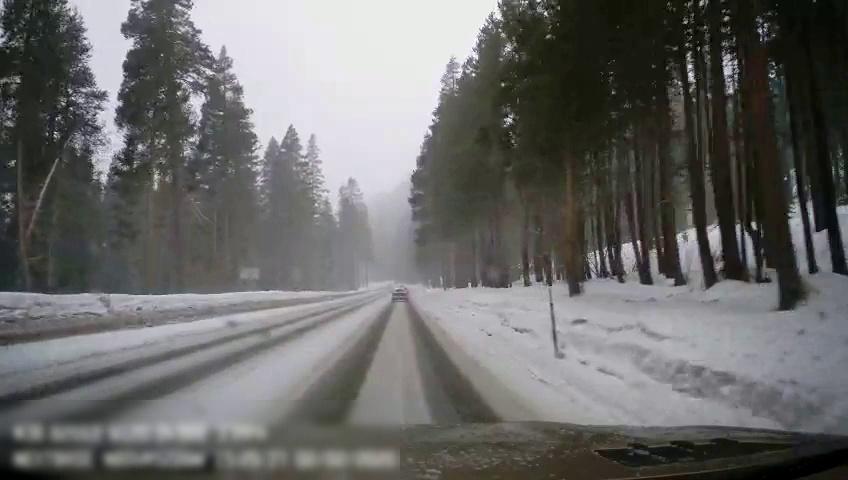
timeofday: Day
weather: Snowy
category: Drivable Space
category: Vehicles | SUV
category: Traffic | Signs